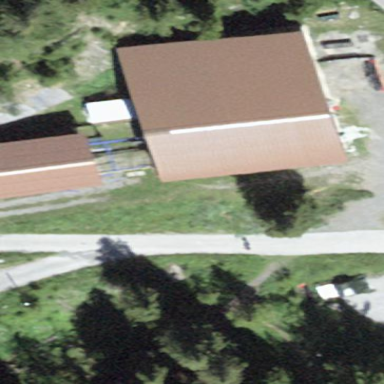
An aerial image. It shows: Transportation building.